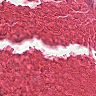
Metastatic tissue present: no